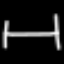
Label: bed